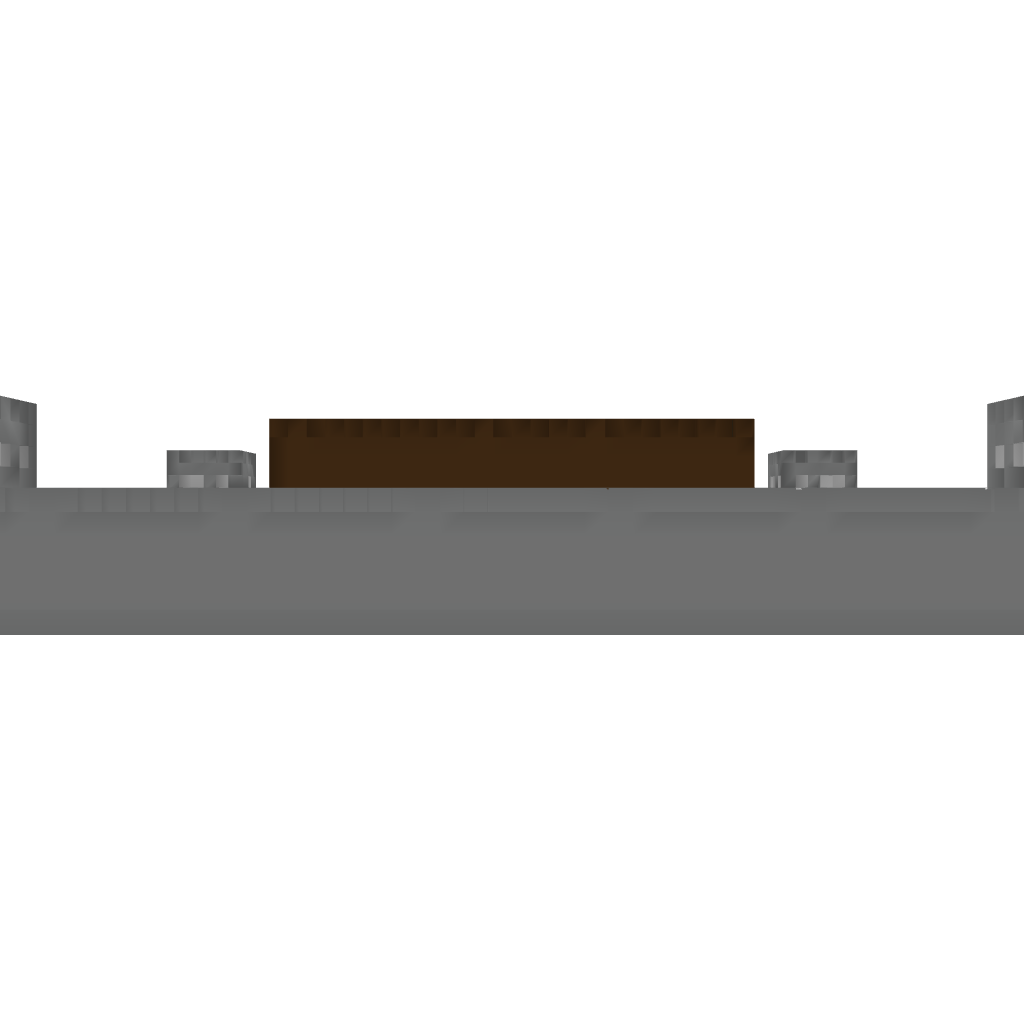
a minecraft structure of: Ancient Vitrus Fortress